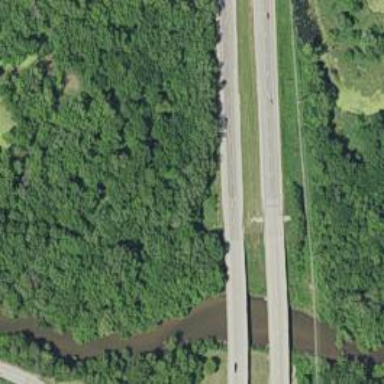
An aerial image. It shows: Trunk highway with expressway features.